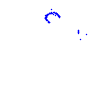
Particle: kaon